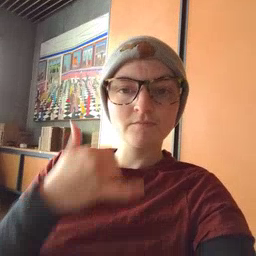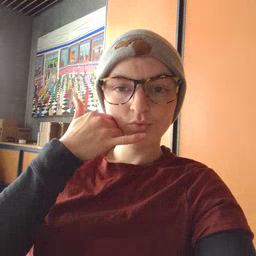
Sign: callonphone